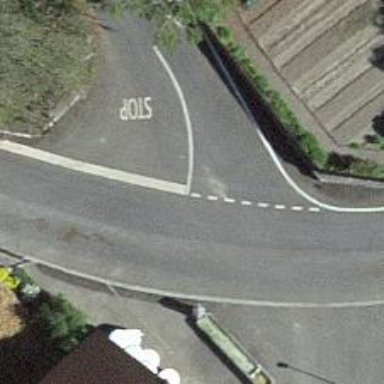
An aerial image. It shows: Road with stop sign.